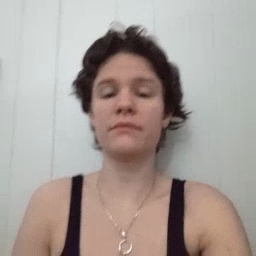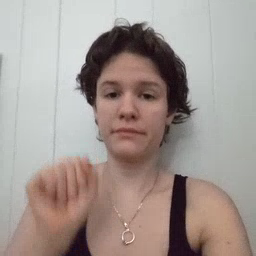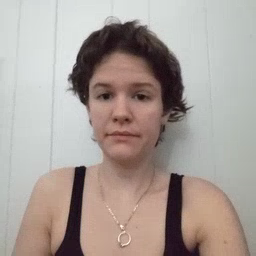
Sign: can